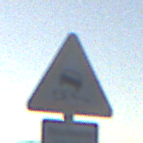
Verkehrszeichen: SchleuderOderRutschgefahr
Zusatzzeichen unten: HinweiseAufGefahrenDurchVerbaleAngabe4
Umgebung: Outdoor, Nature
Tageszeit: SunriseSunset
Wetter: Clear
Licht: Natural
Jahreszeit: NotSpecified
Kontrast: HighContrast